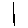
Label: line